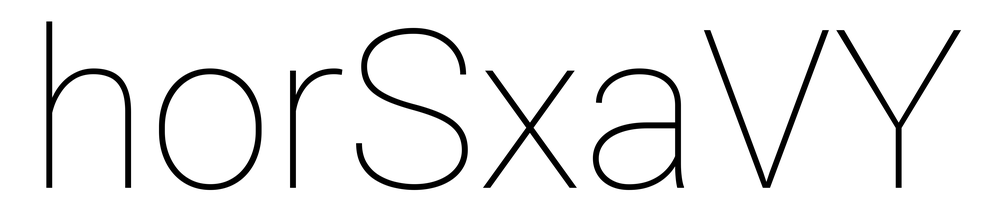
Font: Roboto_Thin